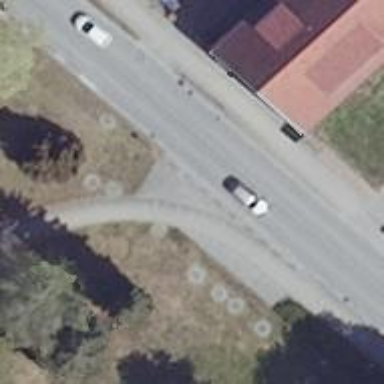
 featuring sidewalks on both sides. There is advisory cycle lane."